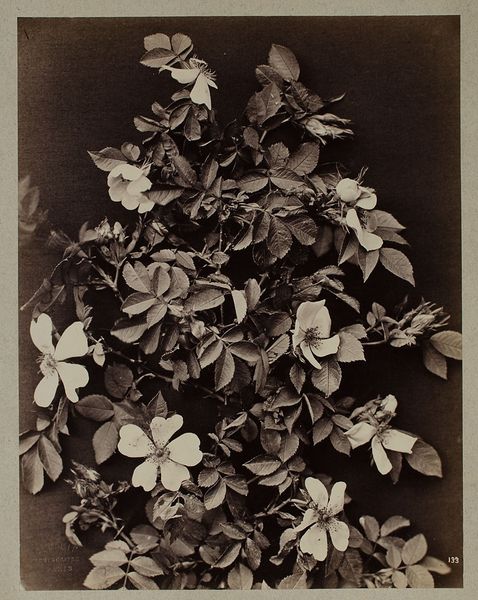
Titel: Heckenrose
Künstler: Constant Alexandre Famin
Standort: Hamburg
Institution: Museum für Kunst und Gewerbe Hamburg
Schlagwörter: baum, blume, rose, strauch, stillleben, foto, fotografie, photographie, blumenstillleben, photo, karton, heckenrose, albumin, lichtbild, naturfotografie, sachfotografie, bildwerke, angewandte und bildende kunst, hessische systematik, bäume, sträucher, tierfotografie, naturphotographie, tierphotographie, schwarzweißpositivverfahren, silbersalzverfahren, schwarzweißfotografie, objektstudien, sachphotographie, albuminpapier, früchtestillleben, blumenstück